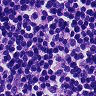
Metastatic tissue present: no